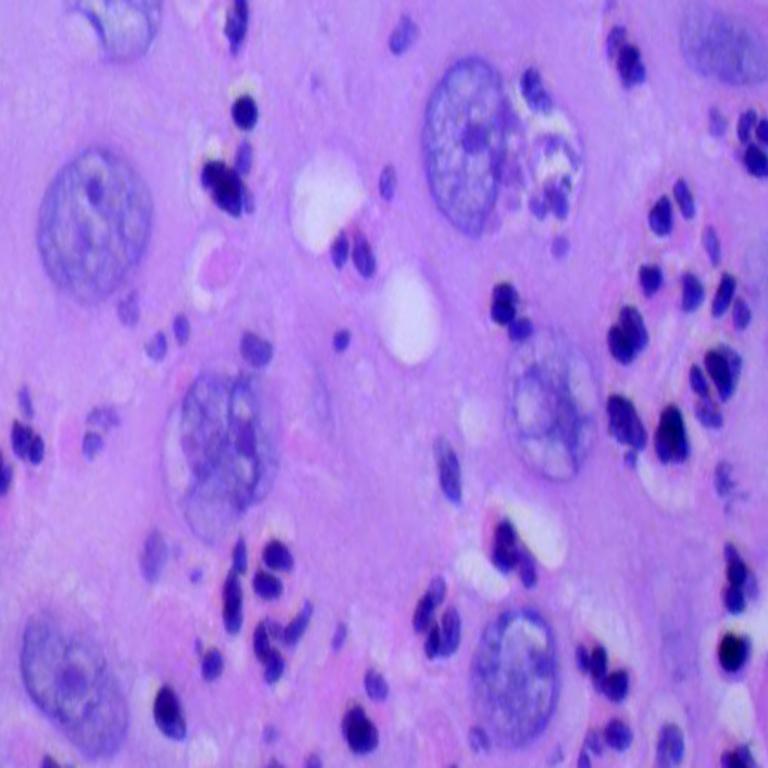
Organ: lung
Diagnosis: squamous carcinomas